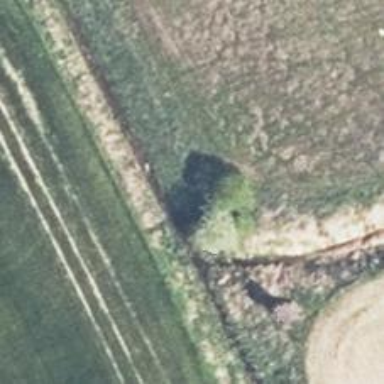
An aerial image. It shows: Hunting stand.